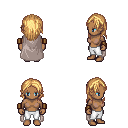
a pixel art fantasy rpg character, female body template, human, dark skin, gray cape, white pants, light blonde long hairstyle, leather bracers, four views (front, back, left, right), 2x2 character sprite sheet, small pixel art, hard edges, no anti-aliasing